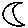
Label: moon